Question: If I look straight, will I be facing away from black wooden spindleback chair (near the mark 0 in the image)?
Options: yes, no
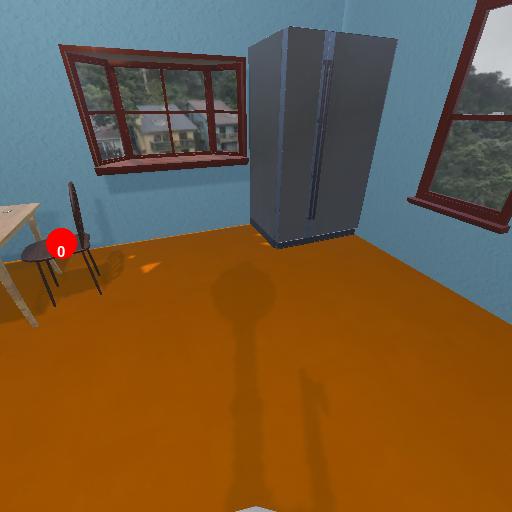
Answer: yes